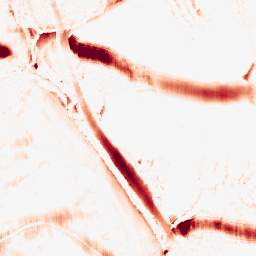
Category: morphological
Decomposition family: morphological_ellipse
Decomposition parameters: operation: opening
width: 30
height: 10
Upsampling method: regularized
Upsampling parameters: scale: 4
lambda_reg: 0.001
Upsampling scale: 4